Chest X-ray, PA view. Patient: 46 years old, sex F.
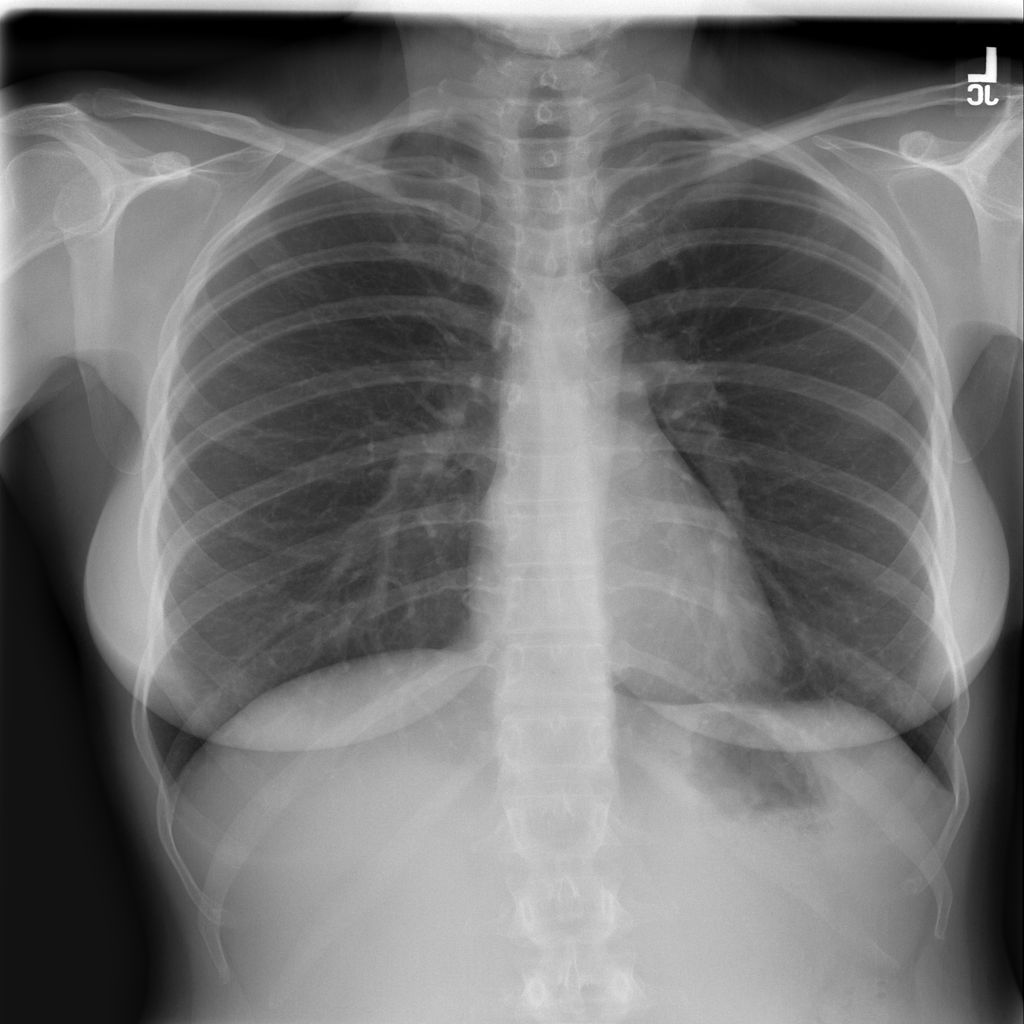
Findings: No Finding